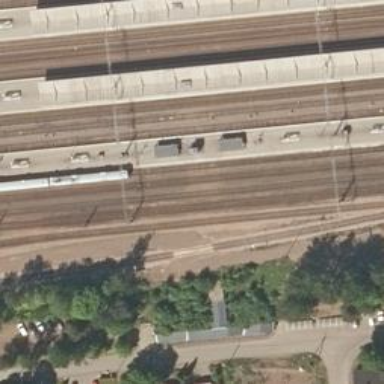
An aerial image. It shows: Close-up of railway platform edge.